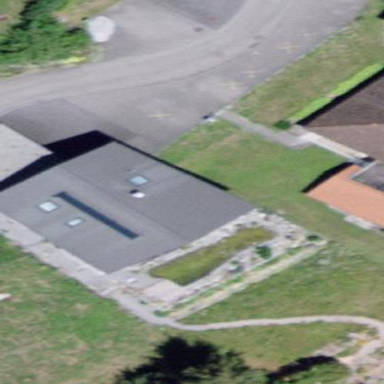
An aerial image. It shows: Residential building.